Interaction volume radius: 10 \u00c5
Interaction volume height: 10 \u00c5
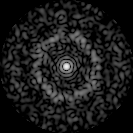
Disorder parameter: 0.842